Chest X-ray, AP view. Patient: 50 years old, sex M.
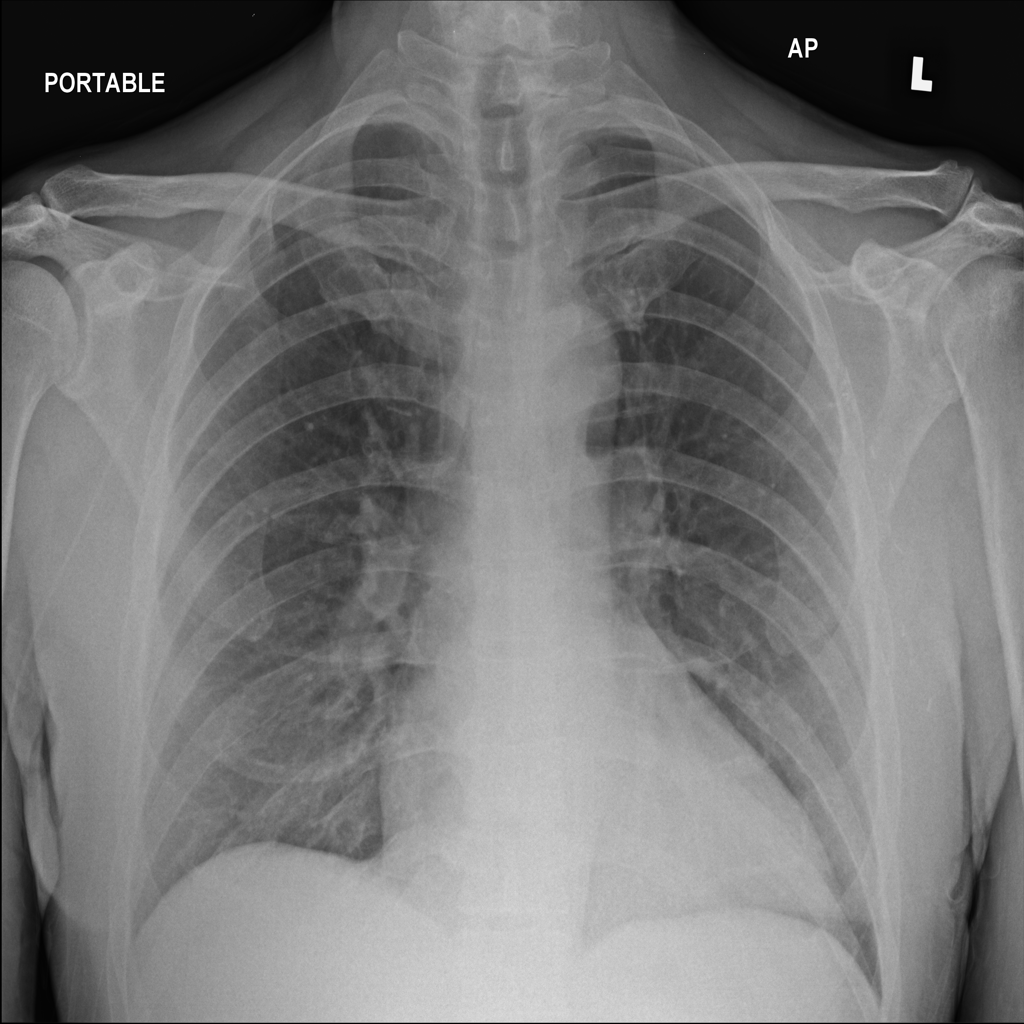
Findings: No Finding